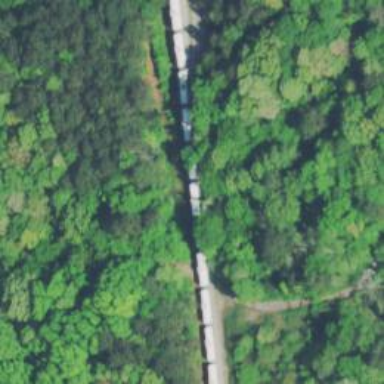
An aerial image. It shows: Rail spur service for car storage.